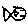
Label: fish